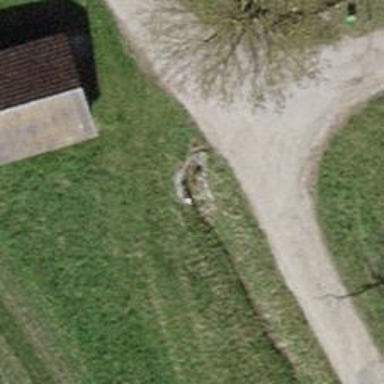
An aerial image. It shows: Tunnel.